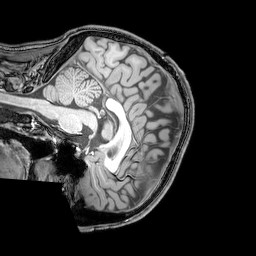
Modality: T1w
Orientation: sagittal
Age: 25
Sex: male
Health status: healthy
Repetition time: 0.081 s
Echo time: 0.037 s